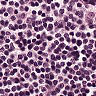
Metastatic tissue present: no